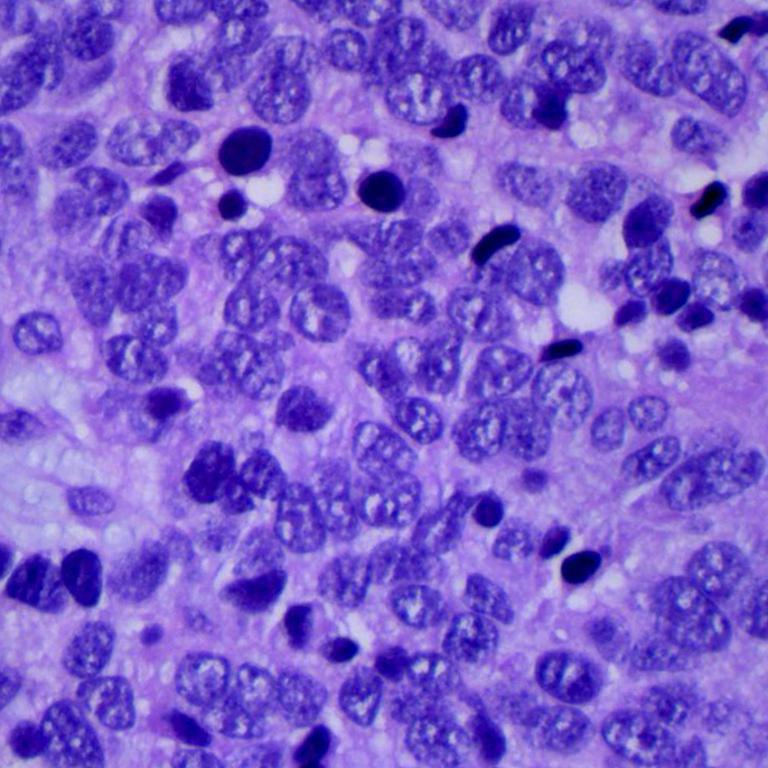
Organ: lung
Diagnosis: squamous carcinomas